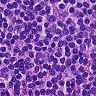
Metastatic tissue present: no